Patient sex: F
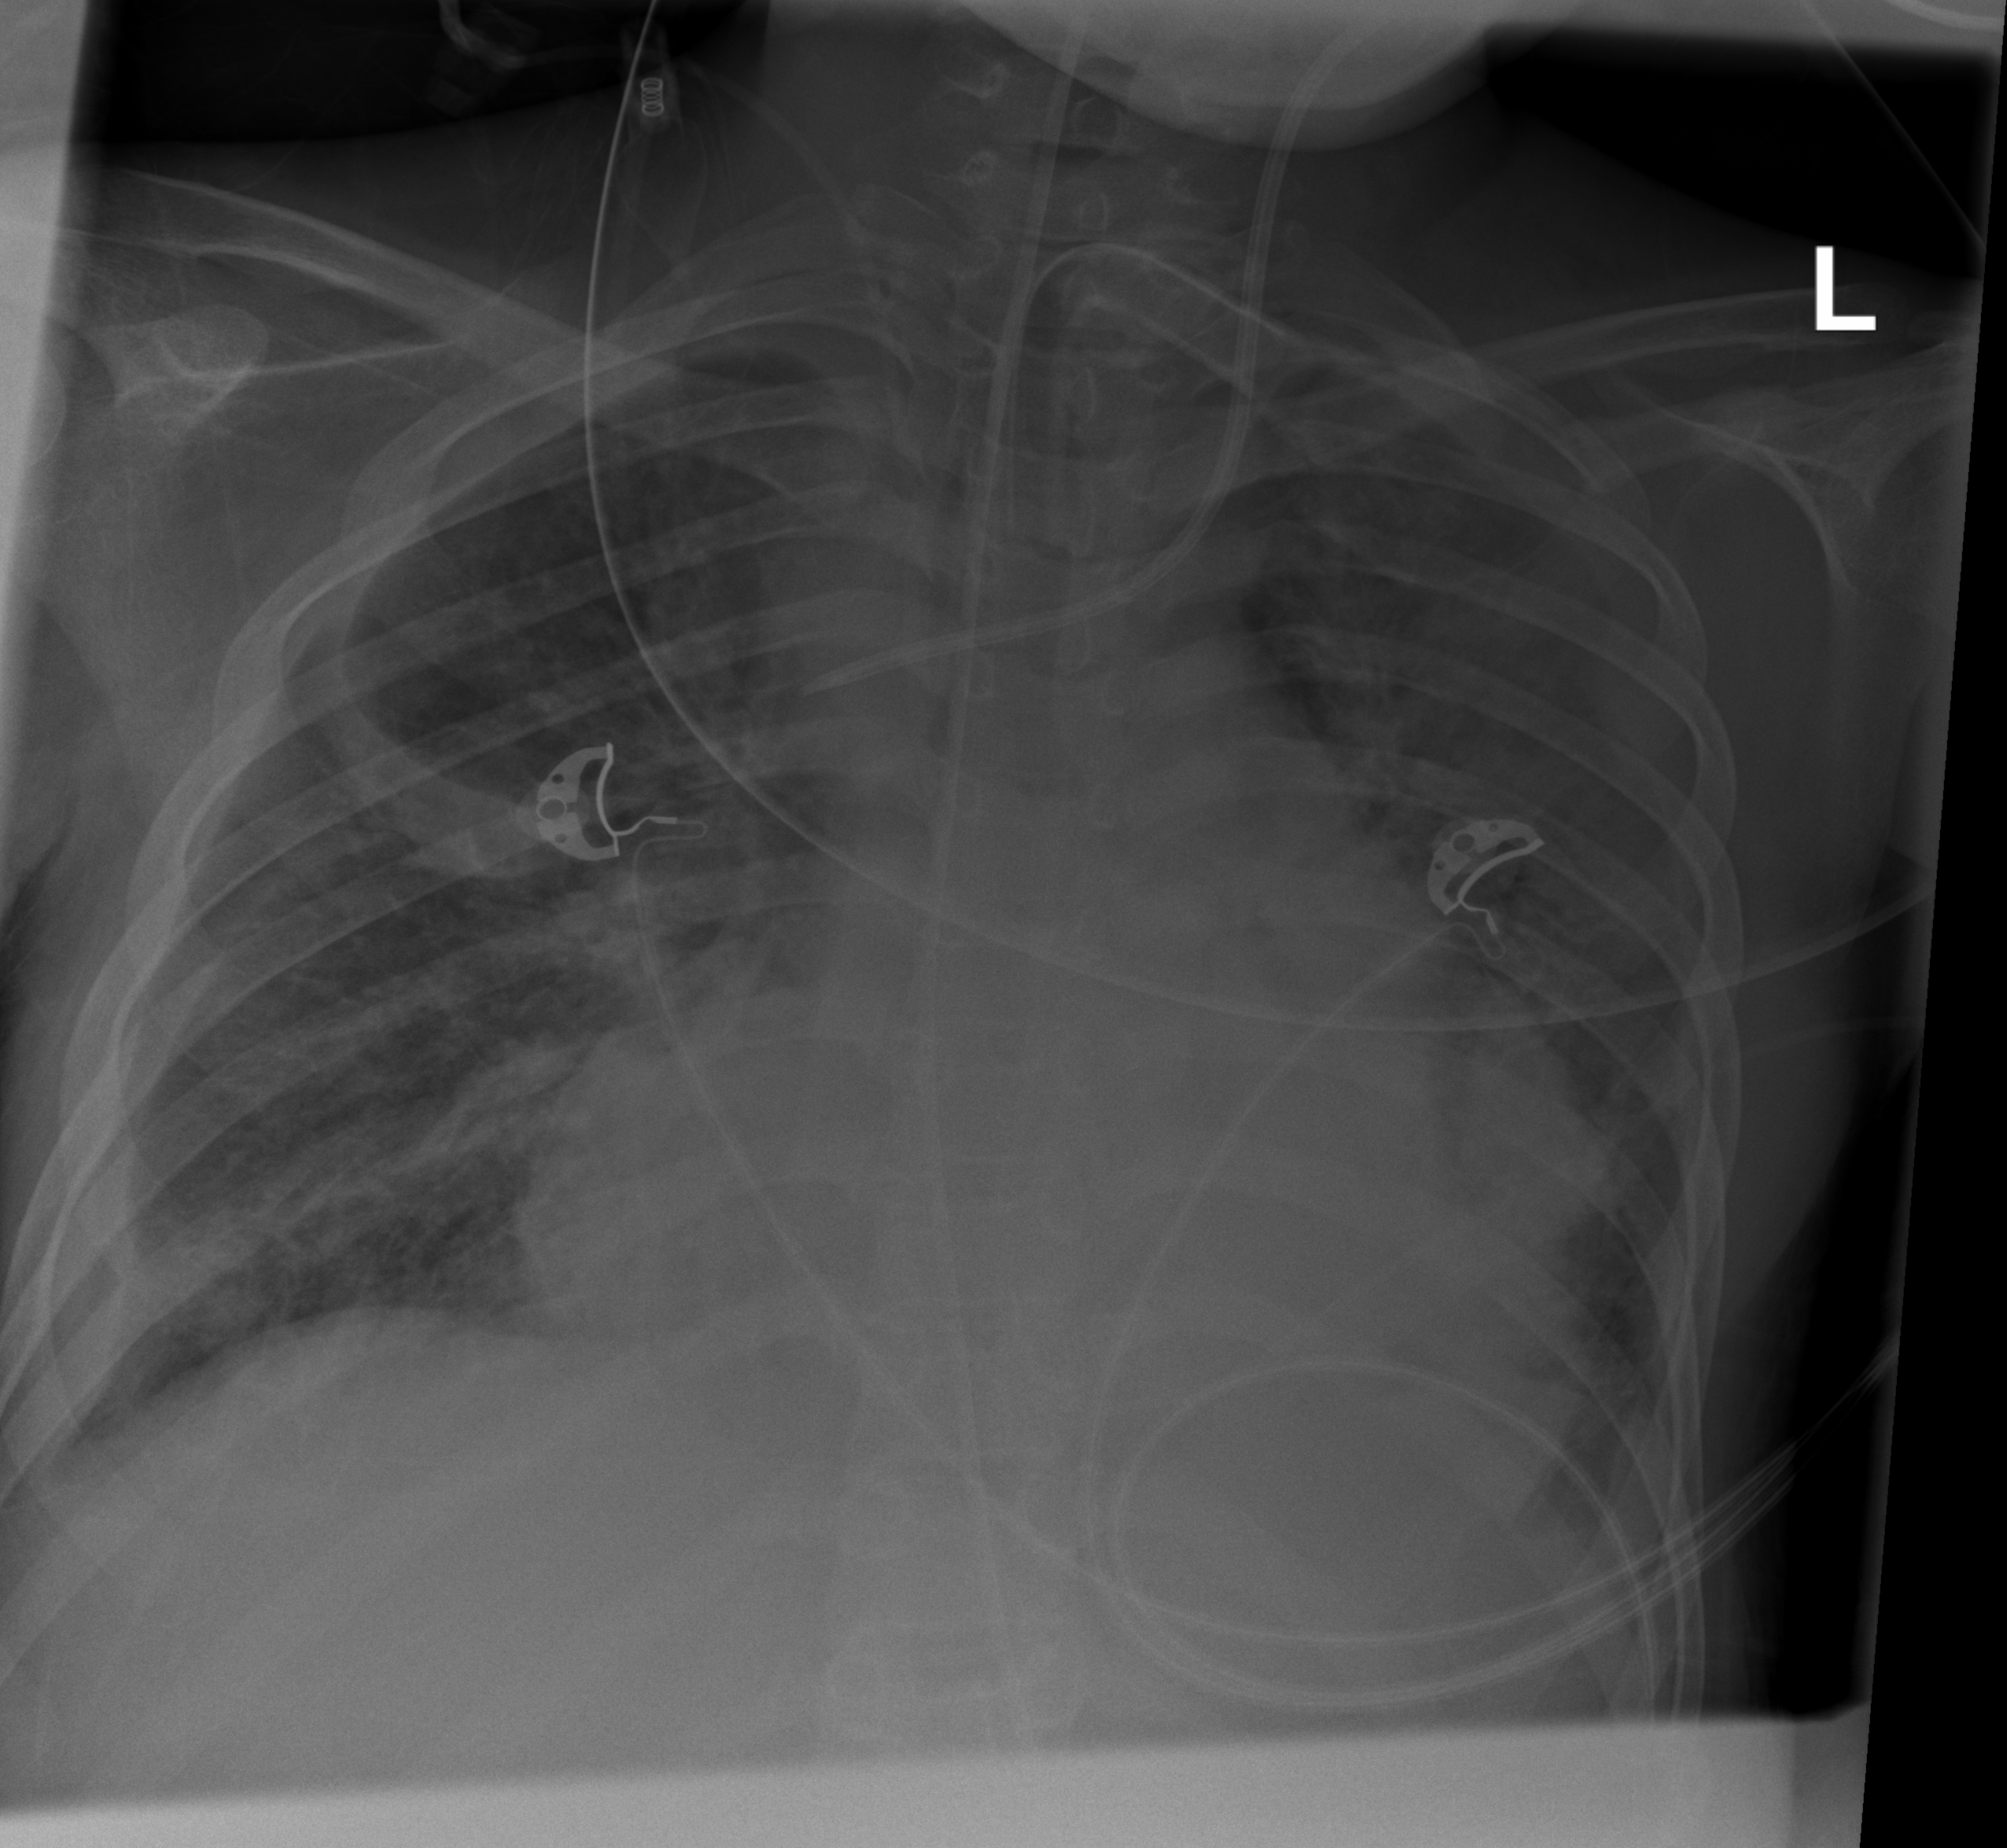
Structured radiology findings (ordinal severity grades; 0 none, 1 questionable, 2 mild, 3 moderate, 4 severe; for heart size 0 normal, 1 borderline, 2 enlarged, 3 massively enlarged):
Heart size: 2
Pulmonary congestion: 0
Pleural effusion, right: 3
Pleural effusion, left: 3
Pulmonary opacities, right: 2
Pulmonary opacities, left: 2
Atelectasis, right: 3
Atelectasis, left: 3